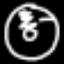
Label: donut